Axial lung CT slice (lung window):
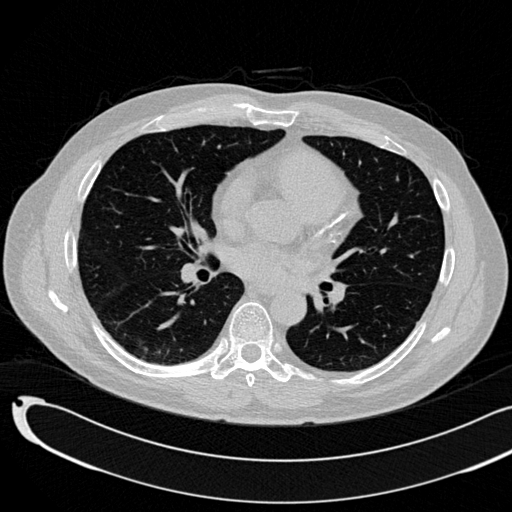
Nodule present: no